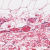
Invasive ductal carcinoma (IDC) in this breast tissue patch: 0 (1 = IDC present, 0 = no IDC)